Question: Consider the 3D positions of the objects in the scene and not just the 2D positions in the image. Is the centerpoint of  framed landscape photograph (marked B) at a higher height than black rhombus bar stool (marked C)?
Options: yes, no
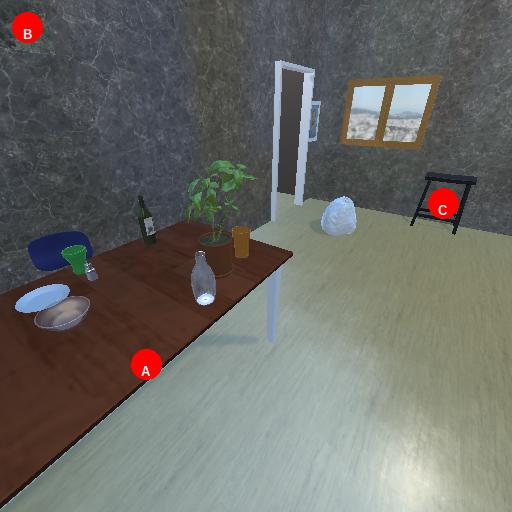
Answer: yes